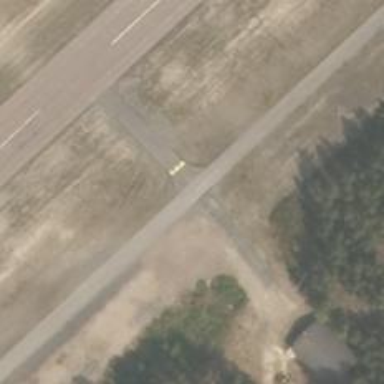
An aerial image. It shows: Image of taxiway at airport.